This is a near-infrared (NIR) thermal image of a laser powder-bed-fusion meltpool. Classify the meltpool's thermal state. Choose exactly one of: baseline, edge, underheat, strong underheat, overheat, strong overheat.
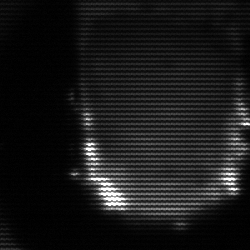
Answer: baseline